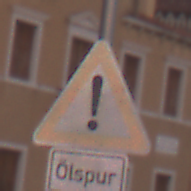
Verkehrszeichen: Gefahrenstelle
Zusatzzeichen unten: HinweiseAufGefahrenDurchVerbaleAngabe1
Umgebung: Outdoor, Urban
Tageszeit: SunriseSunset
Wetter: Clear
Licht: Natural
Jahreszeit: NotSpecified
Kontrast: MediumContrast